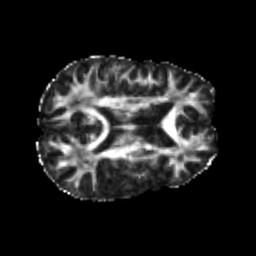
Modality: FA
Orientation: axial
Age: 24
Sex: male
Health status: healthy
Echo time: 0.074 s